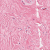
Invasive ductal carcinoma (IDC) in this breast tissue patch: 0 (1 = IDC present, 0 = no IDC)